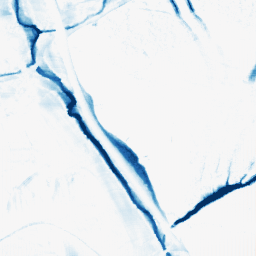
Category: morphological
Decomposition family: morphological_ellipse
Decomposition parameters: operation: closing
width: 10
height: 30
Upsampling method: fft_zeropad
Upsampling parameters: scale: 2
Upsampling scale: 2